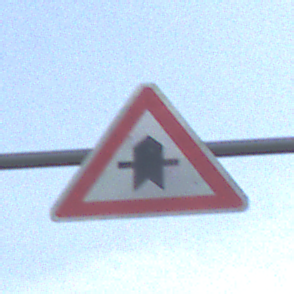
Verkehrszeichen: Vorfahrt
Umgebung: Outdoor, Nature
Tageszeit: SunriseSunset
Wetter: PartlyCloudy
Licht: Natural
Jahreszeit: NotSpecified
Kontrast: MediumContrast